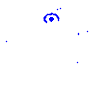
Particle: pion